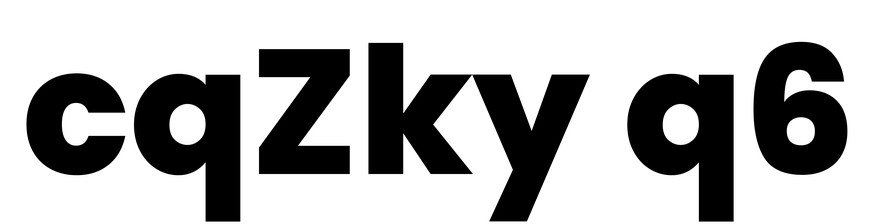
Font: Poppins-ExtraBold